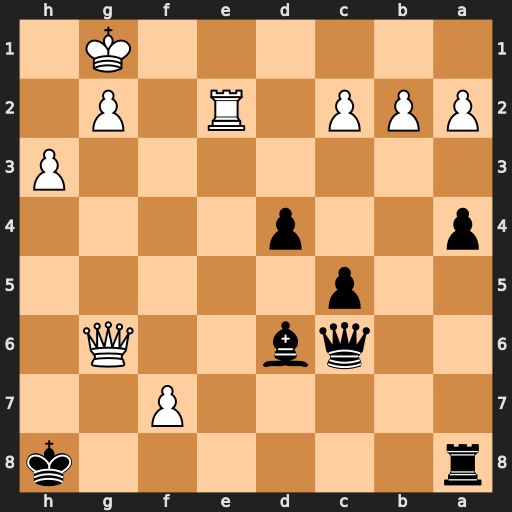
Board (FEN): r6k/5P2/2qb2Q1/2p5/p2p4/7P/PPP1R1P1/6K1
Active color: b
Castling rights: -
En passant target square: -
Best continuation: Bh2+ Kxh2 Qxg6